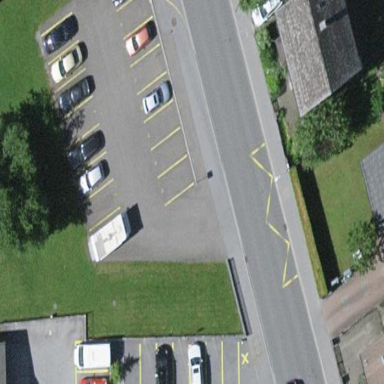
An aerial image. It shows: Surface for parking.